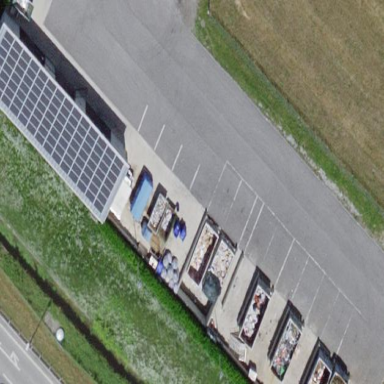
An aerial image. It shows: Recycling center.